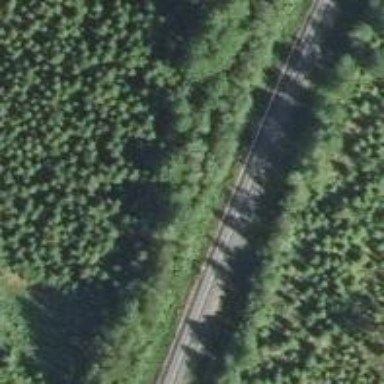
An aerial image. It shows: Abandoned railway.